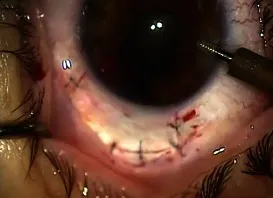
Fig. 7After suture of the scleral flap.
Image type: ophthalmic_imaging (slit_lamp_photograph)